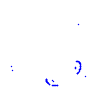
Particle: pion